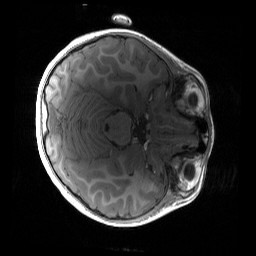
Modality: T1w
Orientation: axial
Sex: female
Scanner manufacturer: siemens
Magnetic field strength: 3 T
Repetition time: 1.9 s
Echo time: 0.00243 s